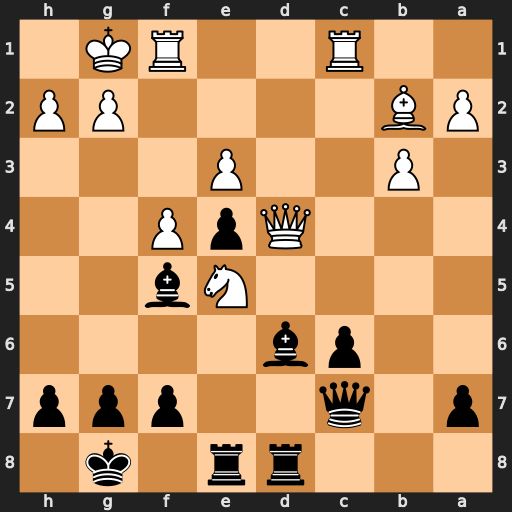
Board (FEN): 3rr1k1/p1q2ppp/2pb4/4Nb2/3QpP2/1P2P3/PB4PP/2R2RK1
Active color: b
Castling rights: -
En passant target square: -
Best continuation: Bxe5 fxe5 Rxd4